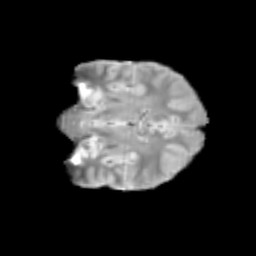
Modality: T2w
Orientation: coronal
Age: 12
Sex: male
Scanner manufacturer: siemens
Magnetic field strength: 3 T
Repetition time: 3.8 s
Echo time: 0.07 s